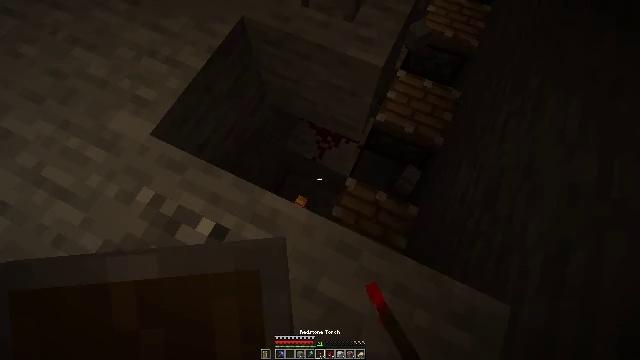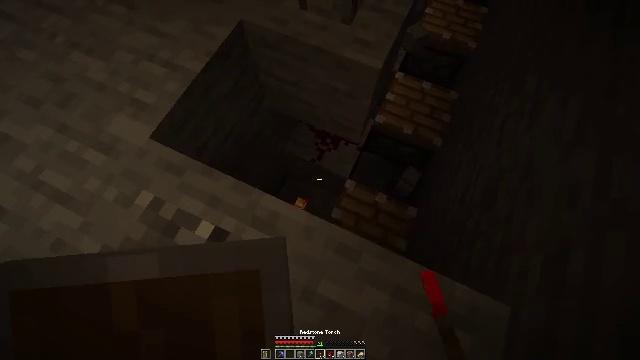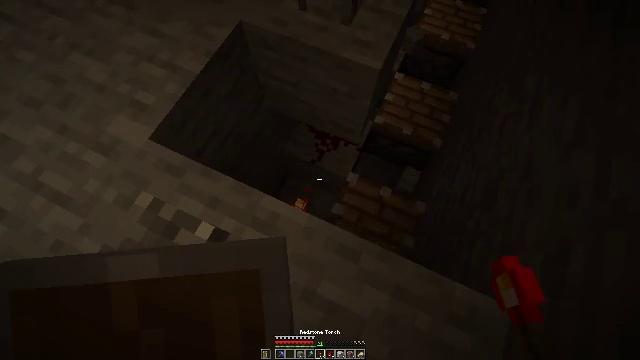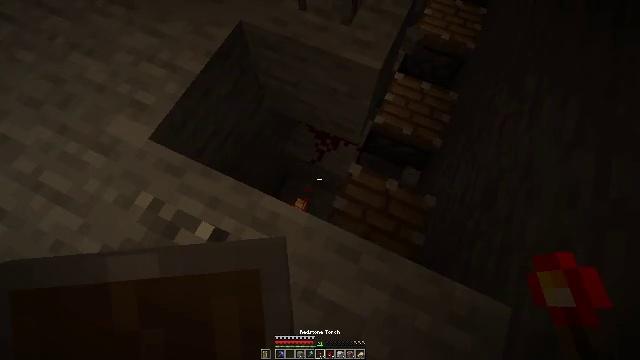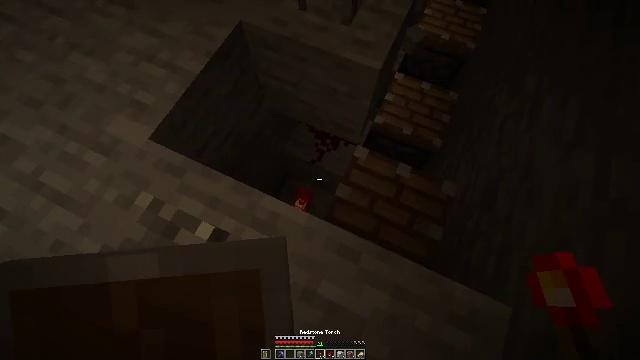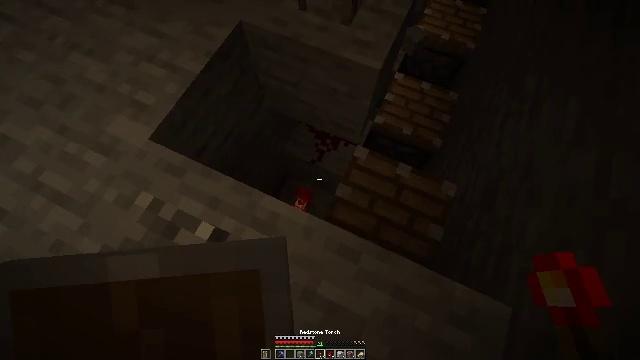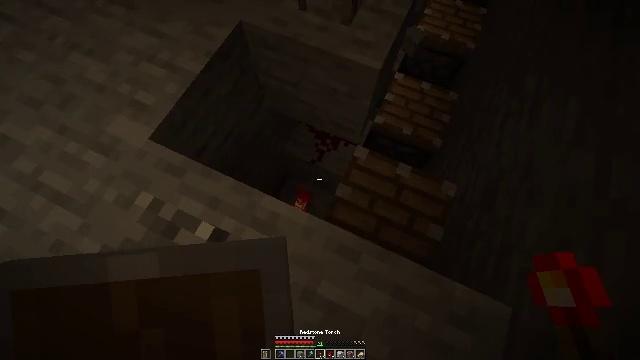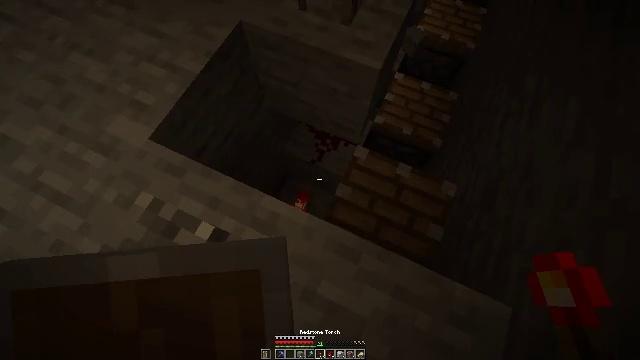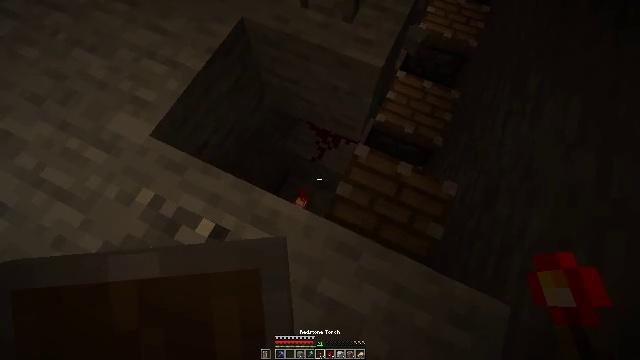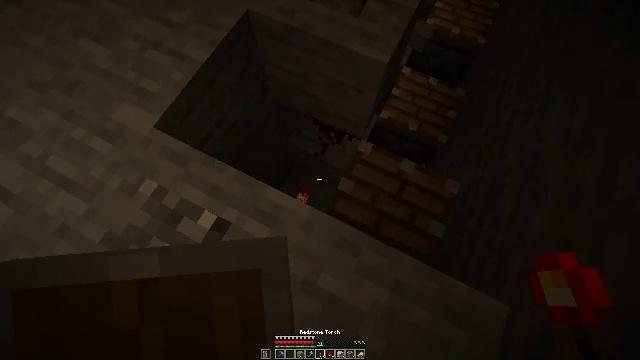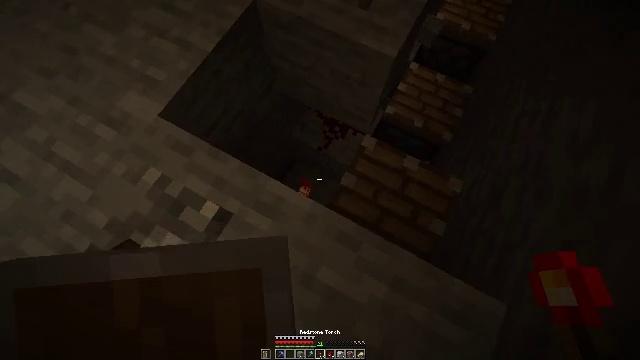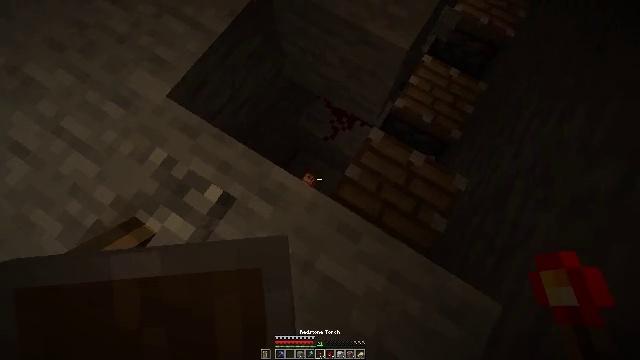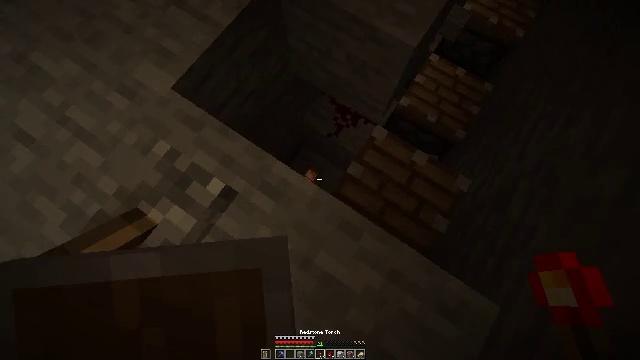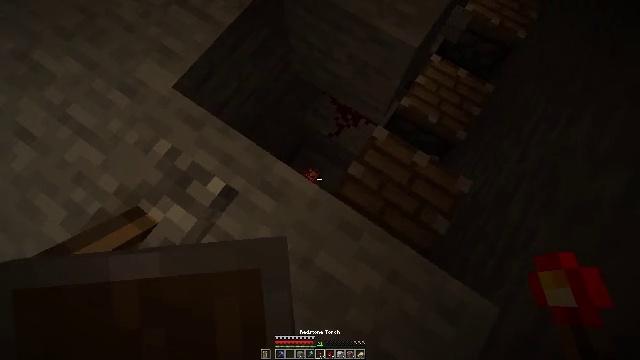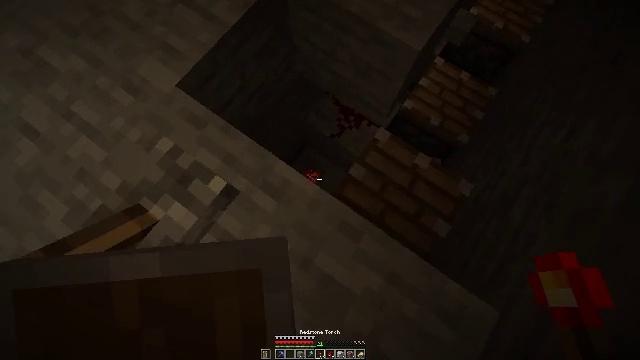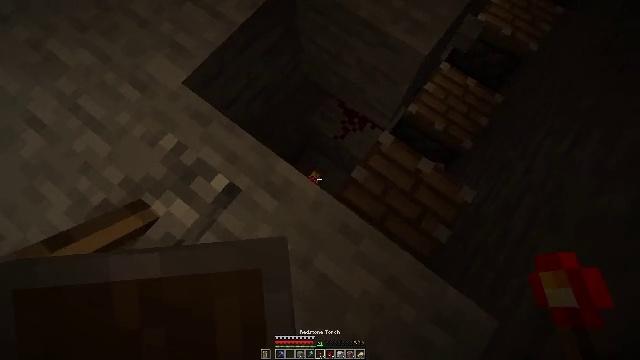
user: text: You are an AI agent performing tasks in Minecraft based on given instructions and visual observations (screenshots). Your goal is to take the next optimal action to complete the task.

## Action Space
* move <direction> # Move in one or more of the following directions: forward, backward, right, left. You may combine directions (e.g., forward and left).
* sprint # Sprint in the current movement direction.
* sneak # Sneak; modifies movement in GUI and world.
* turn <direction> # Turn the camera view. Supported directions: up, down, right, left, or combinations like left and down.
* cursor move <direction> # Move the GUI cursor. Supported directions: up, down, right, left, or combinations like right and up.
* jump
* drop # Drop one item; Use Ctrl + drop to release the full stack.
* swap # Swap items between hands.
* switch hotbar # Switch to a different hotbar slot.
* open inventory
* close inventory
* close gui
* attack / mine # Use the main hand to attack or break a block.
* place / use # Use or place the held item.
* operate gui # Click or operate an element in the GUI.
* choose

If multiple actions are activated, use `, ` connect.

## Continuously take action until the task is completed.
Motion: motion action
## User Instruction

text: Attack the redstone torch to break it.
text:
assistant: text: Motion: sneak
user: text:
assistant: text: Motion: sneak
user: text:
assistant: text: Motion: sneak
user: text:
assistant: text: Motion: sneak
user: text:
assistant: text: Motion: sneak
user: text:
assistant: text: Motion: sneak
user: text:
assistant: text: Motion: sneak
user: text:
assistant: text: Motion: sneak
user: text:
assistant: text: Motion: sneak, turn left and down
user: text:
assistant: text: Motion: sneak, turn left and down
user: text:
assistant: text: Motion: sneak, turn left and down
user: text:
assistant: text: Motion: sneak, turn left
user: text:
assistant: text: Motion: sneak
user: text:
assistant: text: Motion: sneak, turn left
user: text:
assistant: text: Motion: sneak, turn left
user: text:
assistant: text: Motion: sneak, turn left, attack / mine
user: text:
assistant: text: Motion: sneak, attack / mine
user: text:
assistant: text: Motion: sneak, attack / mine
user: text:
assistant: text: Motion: sneak, attack / mine
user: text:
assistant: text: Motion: sneak
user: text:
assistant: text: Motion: sneak